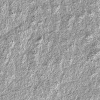
Atmospheric dust classification: not_dusty